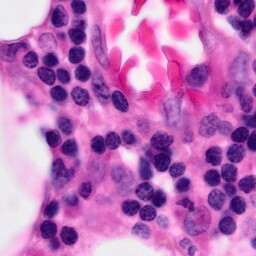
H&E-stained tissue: Pancreatic